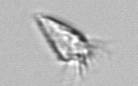
Label: Paratontonia_gracillima